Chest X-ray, PA view. Patient: 20 years old, sex M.
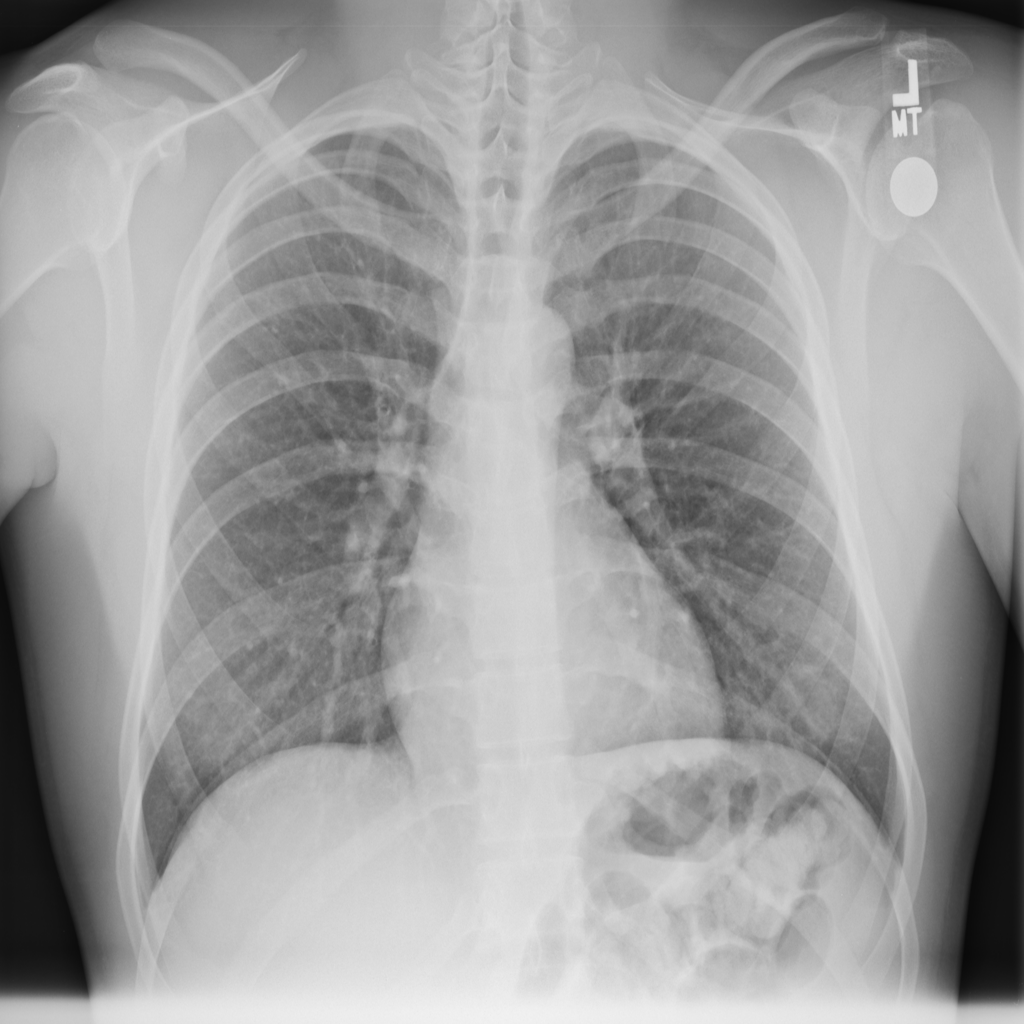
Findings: No Finding